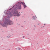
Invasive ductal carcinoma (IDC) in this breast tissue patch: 0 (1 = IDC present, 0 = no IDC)